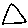
Label: triangle